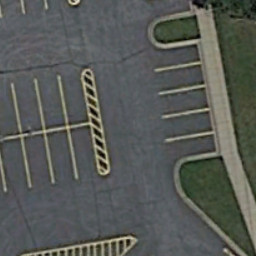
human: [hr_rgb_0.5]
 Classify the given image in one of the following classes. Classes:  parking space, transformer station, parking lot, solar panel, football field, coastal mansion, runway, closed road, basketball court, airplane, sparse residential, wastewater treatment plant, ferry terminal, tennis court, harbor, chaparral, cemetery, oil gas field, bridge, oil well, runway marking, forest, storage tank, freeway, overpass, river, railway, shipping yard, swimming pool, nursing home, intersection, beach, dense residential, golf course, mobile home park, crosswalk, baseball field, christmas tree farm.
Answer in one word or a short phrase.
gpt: parking space